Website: walmart
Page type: stored-credit-cards
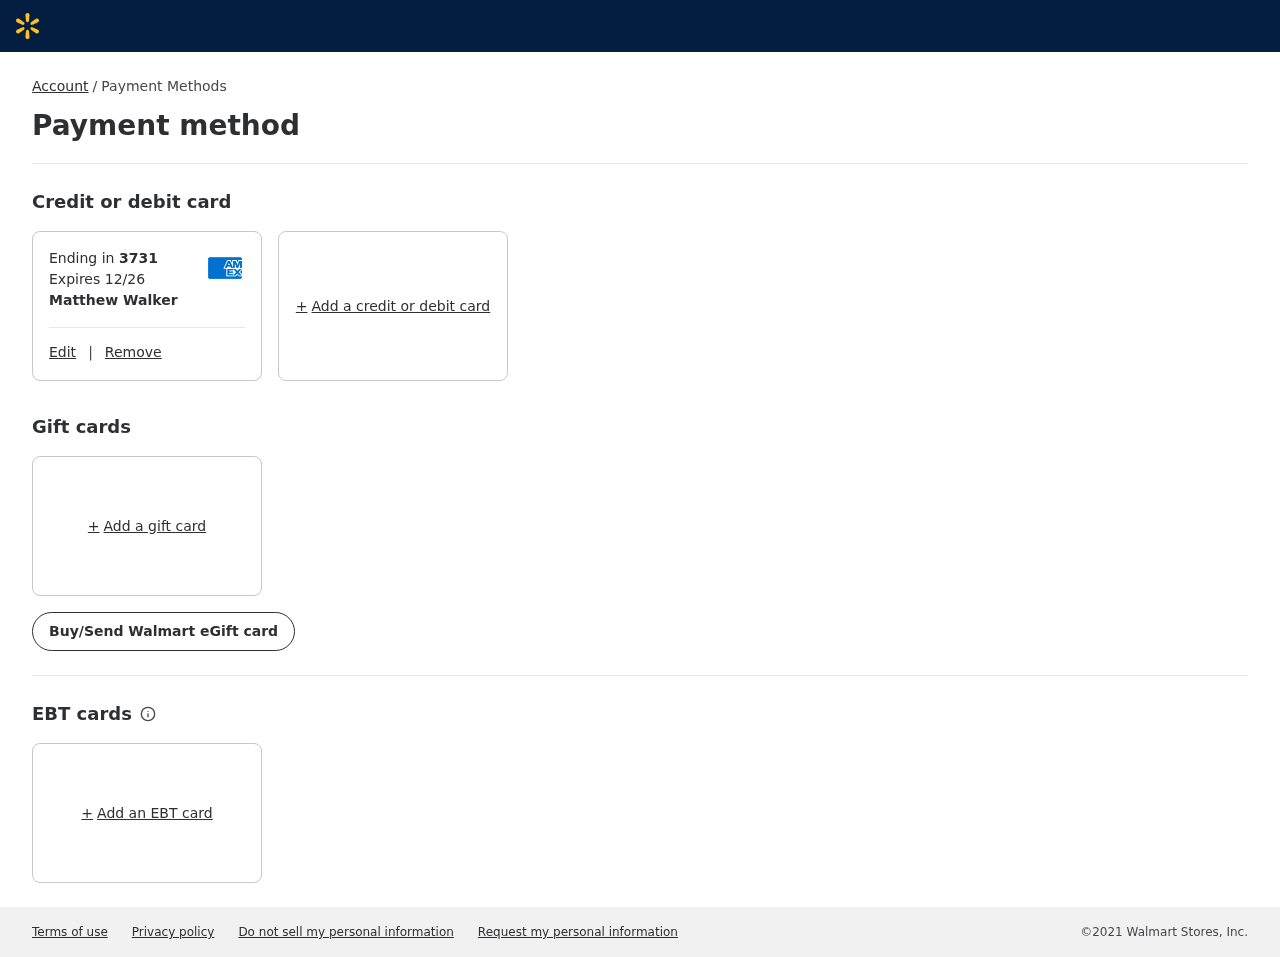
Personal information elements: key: PII_CARD_EXPIRY
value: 12/26
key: PII_CARD_LAST4
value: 3731
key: PII_FULLNAME
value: Matthew Walker